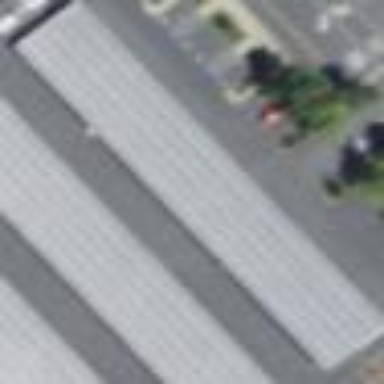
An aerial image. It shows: Solar photovoltaic panel generator located on building's roof.